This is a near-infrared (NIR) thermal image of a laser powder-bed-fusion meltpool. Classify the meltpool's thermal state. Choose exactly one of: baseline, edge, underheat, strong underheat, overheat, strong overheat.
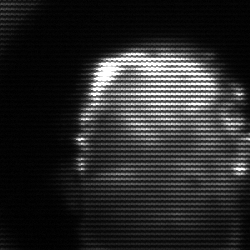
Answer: baseline